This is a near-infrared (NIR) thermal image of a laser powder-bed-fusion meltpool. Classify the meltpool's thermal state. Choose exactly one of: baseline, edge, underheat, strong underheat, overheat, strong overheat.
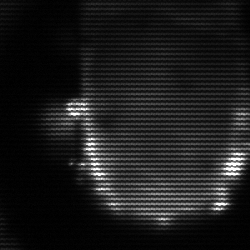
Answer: baseline